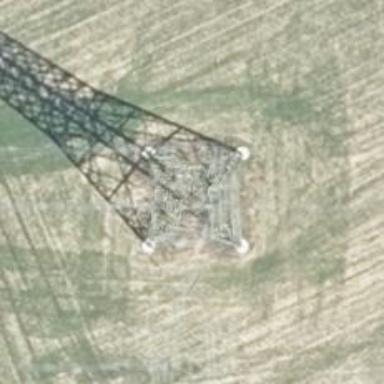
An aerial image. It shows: Power line is depicted.